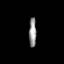
Tissue: prostate
Cell type: T cells
Senescence score: 0.323
Nuclear area (px): 218
Mean DAPI intensity: 142.11